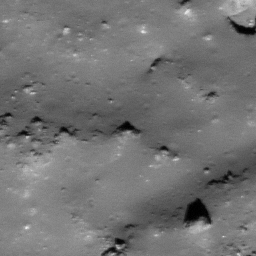
Pit: Tycho 5b
Host crater: Tycho
Host type: impact_melt
Lunar coordinates: latitude -42.618, longitude 348.636